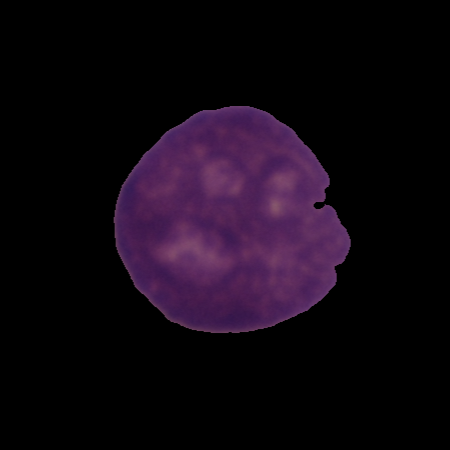
Label: healthy